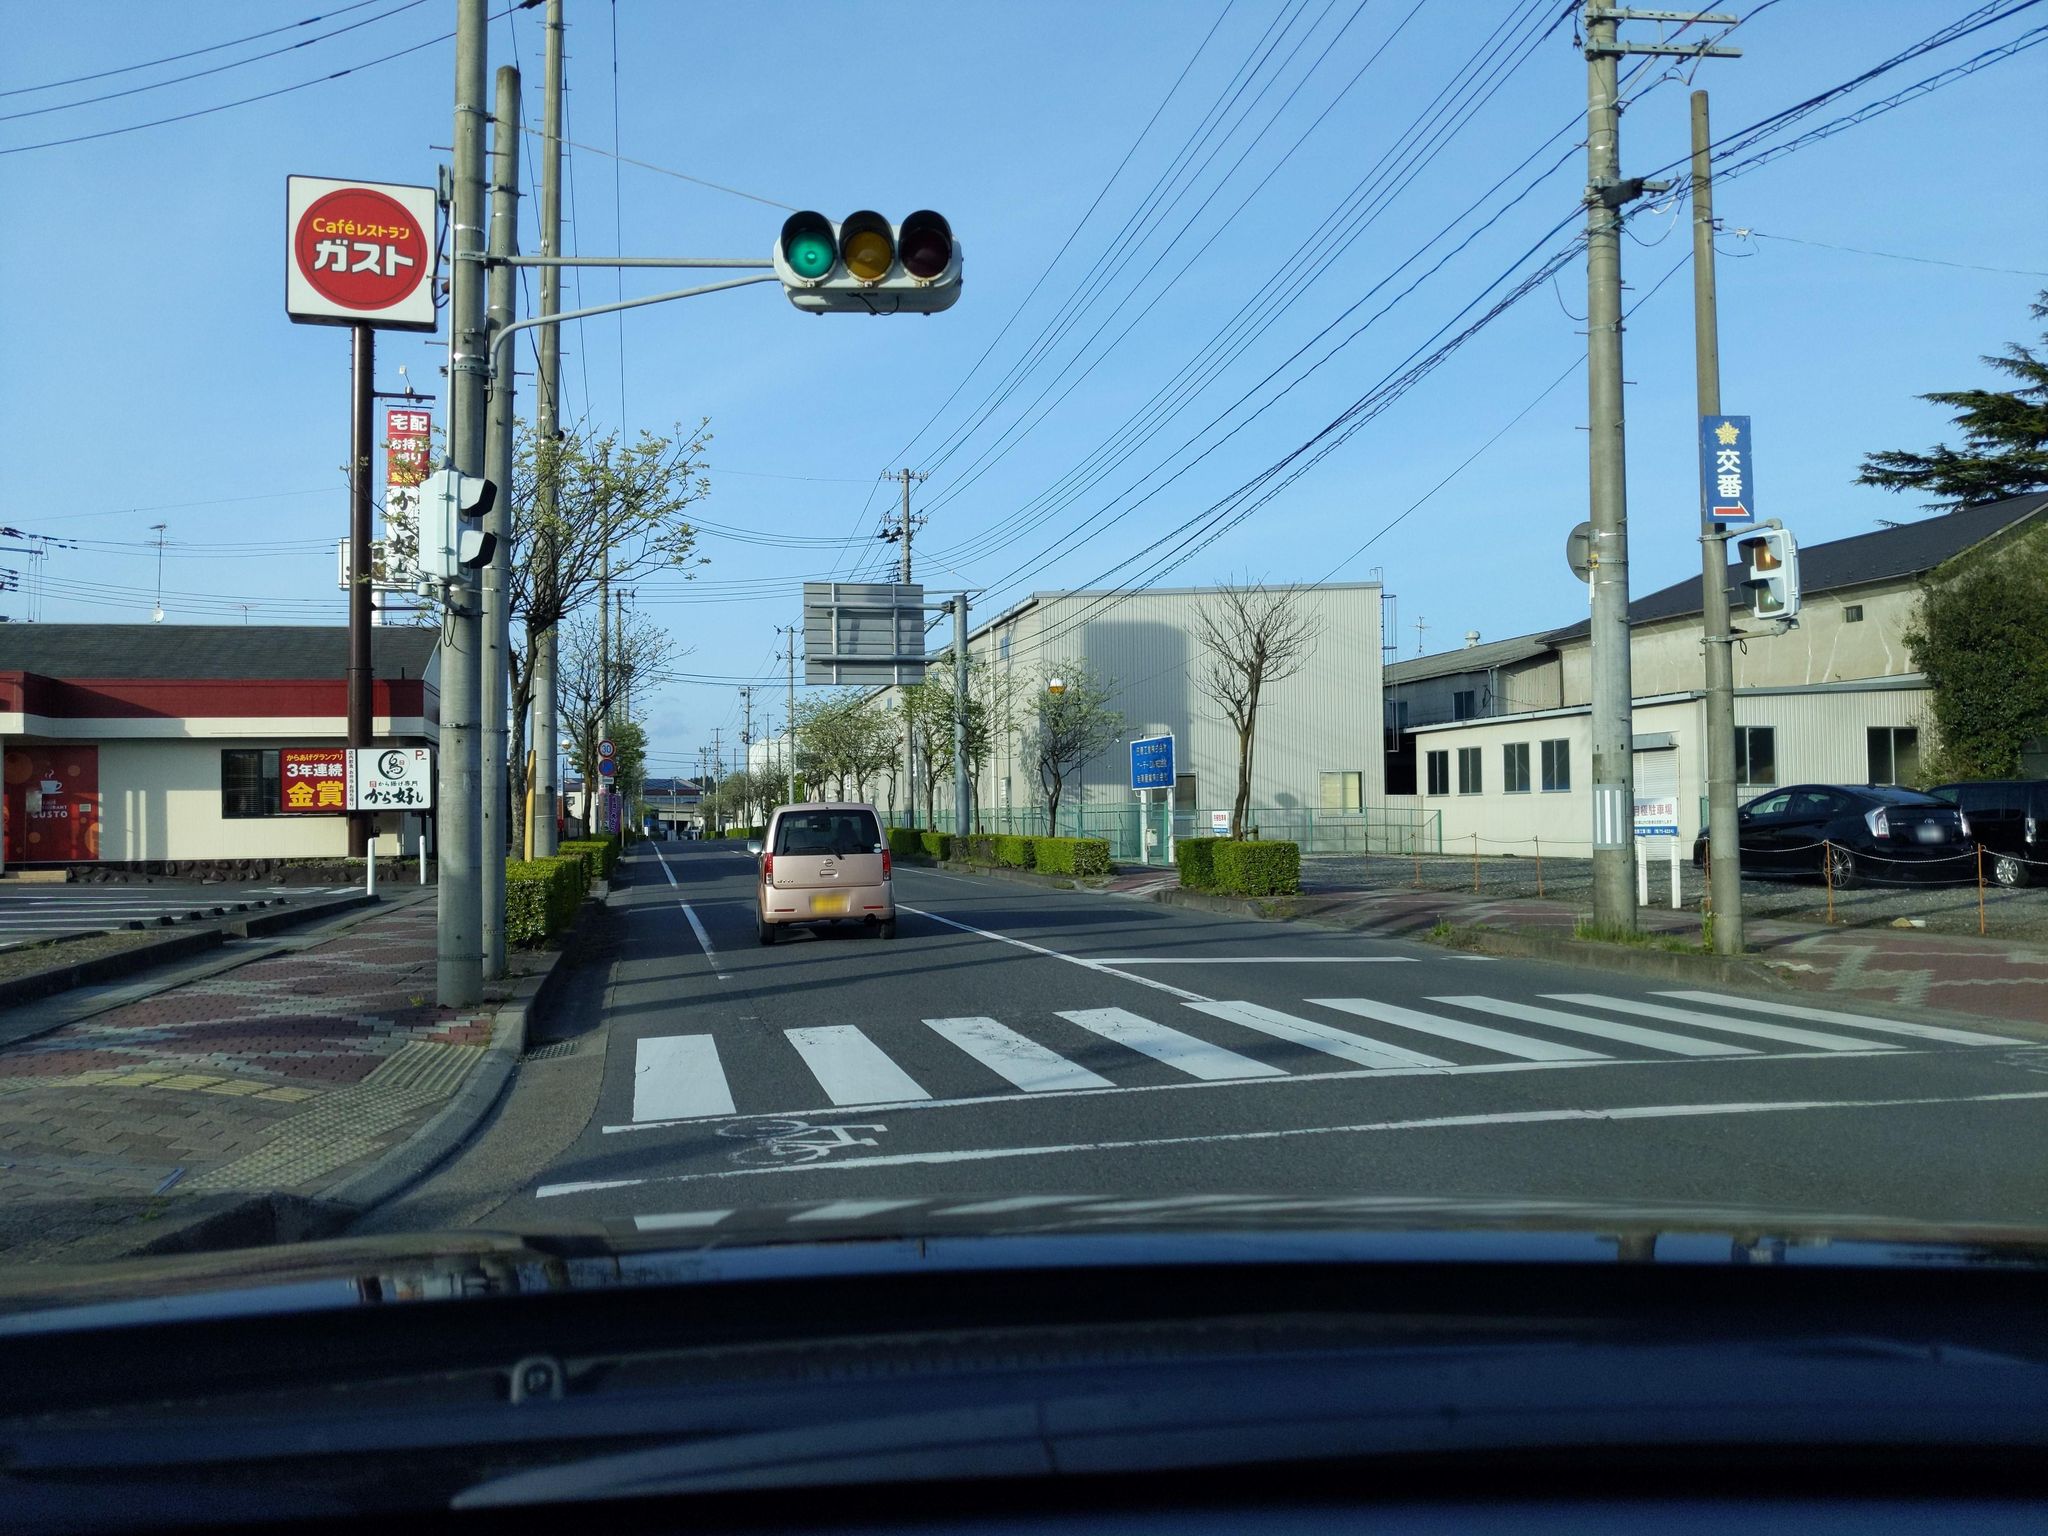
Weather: clear
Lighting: day
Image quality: good
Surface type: driving surface
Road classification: secondary, unclassified
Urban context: suburban or peri-urban
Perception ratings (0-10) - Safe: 1.19, Lively: 5.49, Beautiful: 2.8, Boring: 2.4, Depressing: 2.72, Wealthy: 1.43